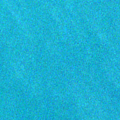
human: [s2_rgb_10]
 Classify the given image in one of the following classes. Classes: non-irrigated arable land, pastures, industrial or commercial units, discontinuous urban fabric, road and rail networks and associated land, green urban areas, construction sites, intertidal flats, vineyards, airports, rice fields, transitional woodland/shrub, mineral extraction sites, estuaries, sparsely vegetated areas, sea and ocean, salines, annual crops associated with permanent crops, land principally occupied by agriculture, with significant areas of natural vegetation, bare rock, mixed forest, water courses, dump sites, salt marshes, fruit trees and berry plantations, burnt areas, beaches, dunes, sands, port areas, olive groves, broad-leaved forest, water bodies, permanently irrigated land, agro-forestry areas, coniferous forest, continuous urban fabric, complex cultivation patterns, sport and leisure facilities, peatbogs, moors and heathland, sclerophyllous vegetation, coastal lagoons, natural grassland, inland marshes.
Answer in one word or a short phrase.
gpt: sea and ocean